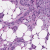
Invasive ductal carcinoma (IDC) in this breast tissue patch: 1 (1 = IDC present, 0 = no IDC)